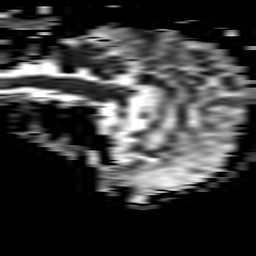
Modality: ADC
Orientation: sagittal
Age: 55
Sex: male
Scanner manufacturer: philips
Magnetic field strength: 3 T
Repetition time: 3.334 s
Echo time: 0.076 s